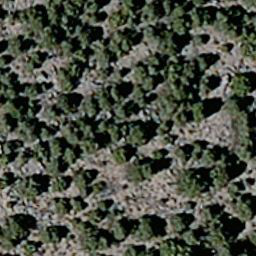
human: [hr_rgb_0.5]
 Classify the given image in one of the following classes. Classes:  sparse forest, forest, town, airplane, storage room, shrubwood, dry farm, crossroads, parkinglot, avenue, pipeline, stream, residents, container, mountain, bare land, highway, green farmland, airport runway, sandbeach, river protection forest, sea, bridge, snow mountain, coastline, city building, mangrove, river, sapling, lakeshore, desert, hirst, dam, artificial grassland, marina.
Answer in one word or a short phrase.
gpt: sparse forest